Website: lowes
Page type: payment
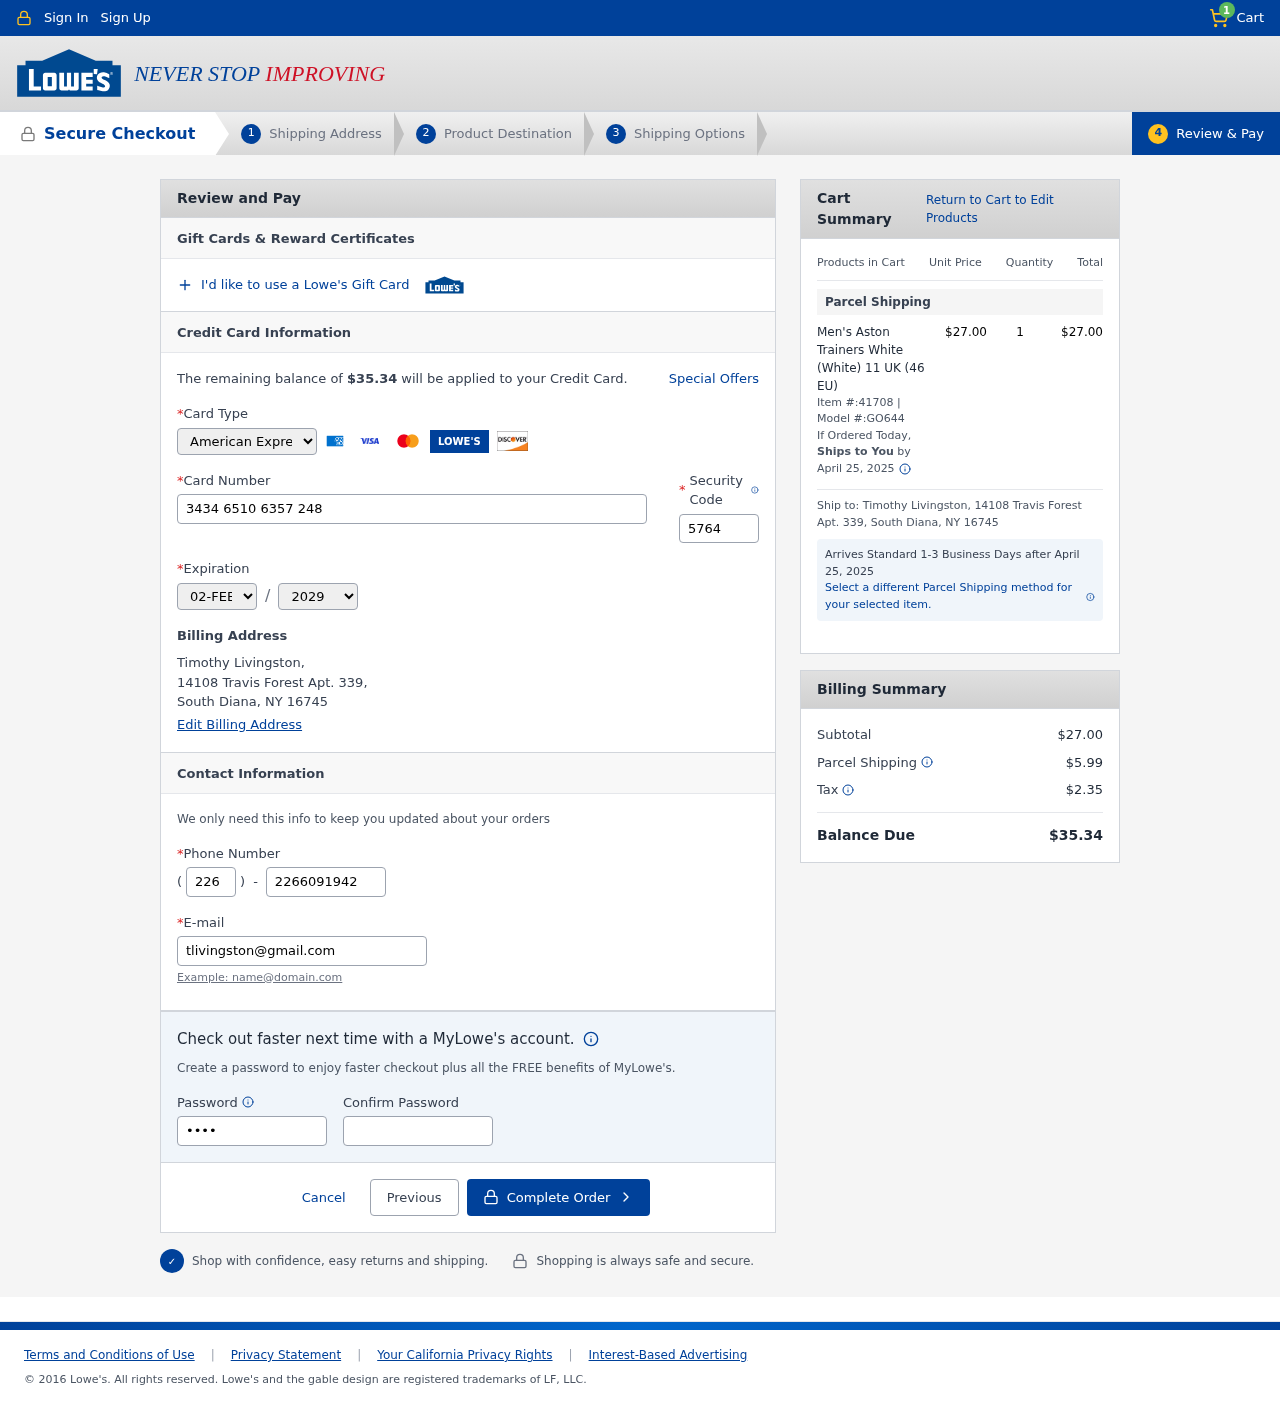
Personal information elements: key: PII_CARD_CVV
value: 5764
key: PII_CARD_EXPIRY_MONTH
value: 02
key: PII_CARD_EXPIRY_YEAR
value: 29
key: PII_CARD_NUMBER
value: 3434 6510 6357 248
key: PII_CARD_TYPE
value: American Express
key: PII_CITY_STATE_ZIP
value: South Diana, NY 16745
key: PII_EMAIL
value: tlivingston@gmail.com
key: PII_FULLNAME
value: Timothy Livingston,
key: PII_PHONE
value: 2266091942
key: PII_PHONE_AREA
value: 226
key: PII_STREET
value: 14108 Travis Forest Apt. 339,
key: PII_FULLNAME2
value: Timothy Livingston
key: PII_STREET2
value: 14108 Travis Forest Apt. 339
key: PII_CITY_STATE_ZIP2
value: South Diana, NY 16745
Product elements: key: PRODUCT1_NAME
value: Men's Aston Trainers White (White) 11 UK (46 EU)
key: PRODUCT1_PRICE
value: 27
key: PRODUCT1_QUANTITY
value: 1
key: PRODUCT1_ITEM
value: Item #:41708
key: PRODUCT1_MODEL
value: Model #:GO644
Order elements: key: ORDER_NUM_ITEMS
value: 1
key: ORDER_TOTAL
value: $35.34
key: ORDER_SHIPPING_DATE
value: April 25, 2025
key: ORDER_SUBTOTAL
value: $27.00
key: ORDER_SHIPPING_DATE2
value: April 25, 2025
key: ORDER_SHIPPING_COST
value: $5.99
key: ORDER_TAX
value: $2.35